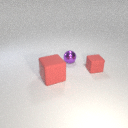
large red rubber cube in front of small red rubber cube